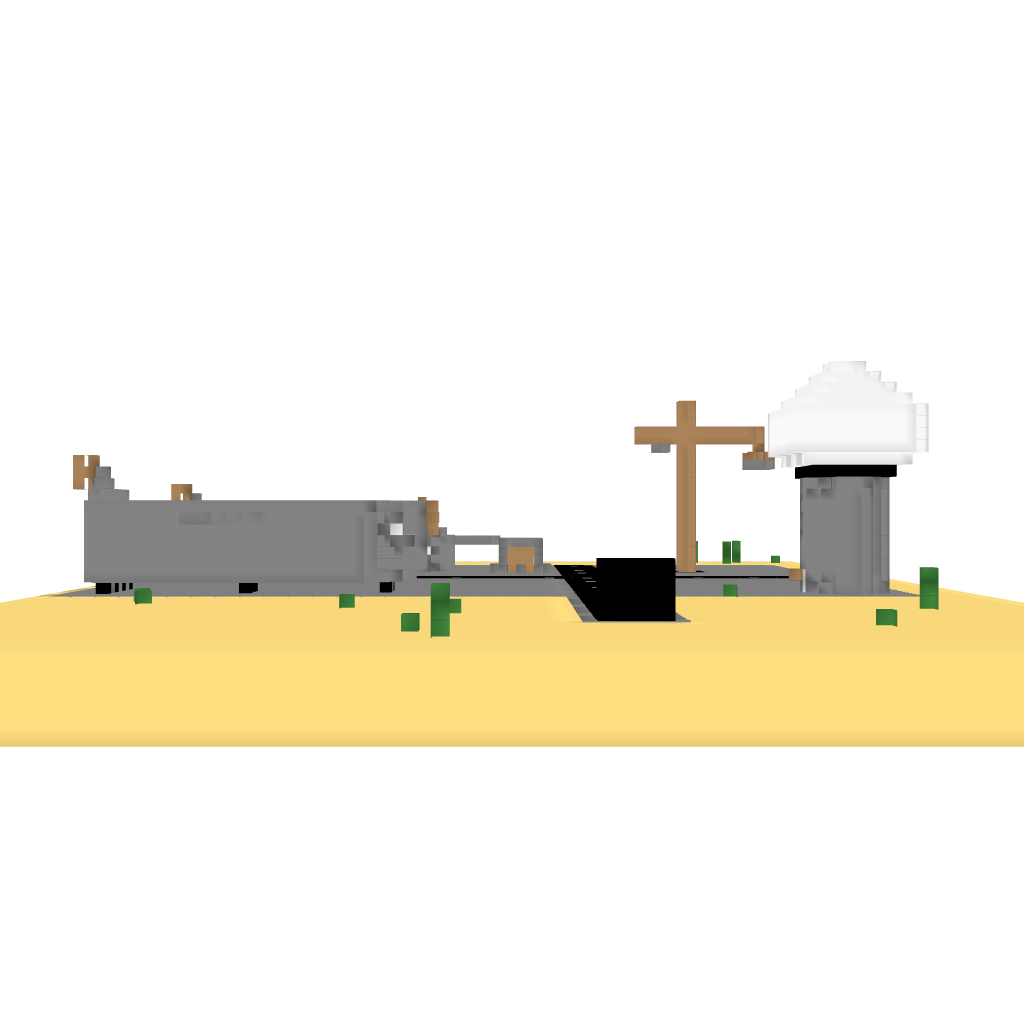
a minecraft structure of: Big Airfield with realistic planes and control tower Etc... bad low quality